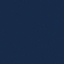
Land use / land cover: SeaLake